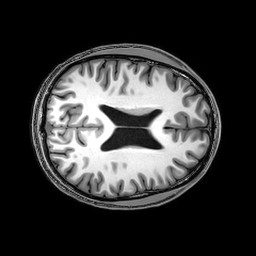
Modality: T1w
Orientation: axial
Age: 24
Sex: male
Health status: healthy
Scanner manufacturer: philips
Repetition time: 0.008175 s
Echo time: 0.00375 s